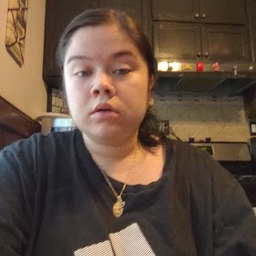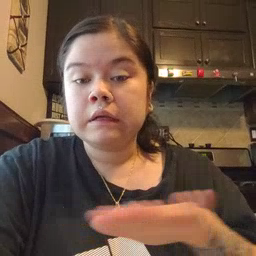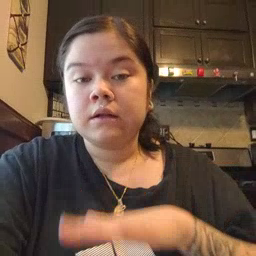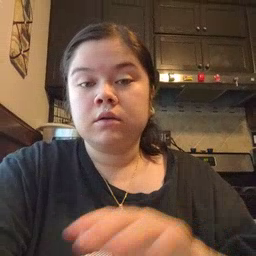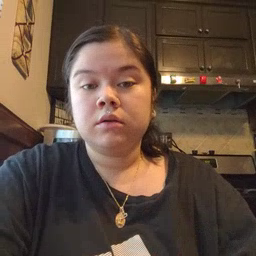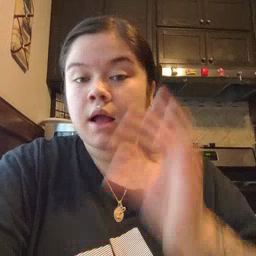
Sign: clean